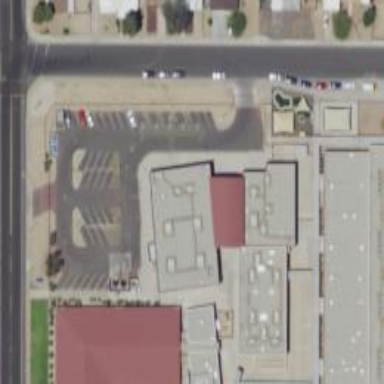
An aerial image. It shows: School building.